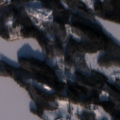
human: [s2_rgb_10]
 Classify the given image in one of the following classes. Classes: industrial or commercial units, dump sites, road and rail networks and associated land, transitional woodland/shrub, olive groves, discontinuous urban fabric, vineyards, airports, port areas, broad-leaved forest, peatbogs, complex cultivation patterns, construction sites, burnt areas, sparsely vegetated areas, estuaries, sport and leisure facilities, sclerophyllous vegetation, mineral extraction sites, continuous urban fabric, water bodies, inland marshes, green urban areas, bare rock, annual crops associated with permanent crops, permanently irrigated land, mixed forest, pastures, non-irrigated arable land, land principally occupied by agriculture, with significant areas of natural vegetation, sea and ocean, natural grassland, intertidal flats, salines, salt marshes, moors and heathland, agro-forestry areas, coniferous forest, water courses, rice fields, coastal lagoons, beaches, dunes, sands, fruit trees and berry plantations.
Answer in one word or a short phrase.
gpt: coniferous forest, mixed forest, water bodies